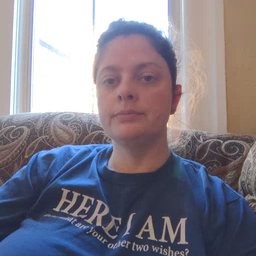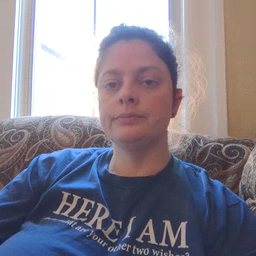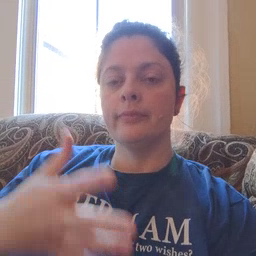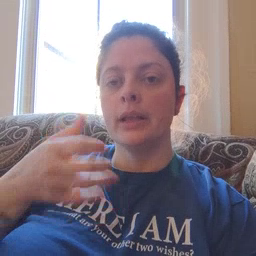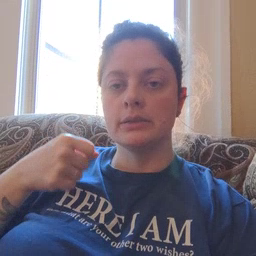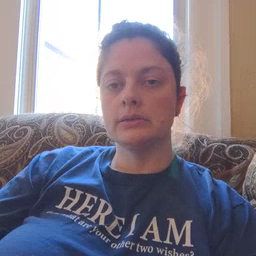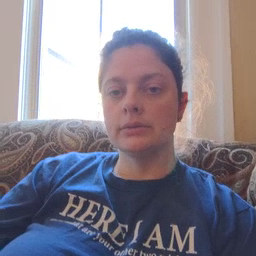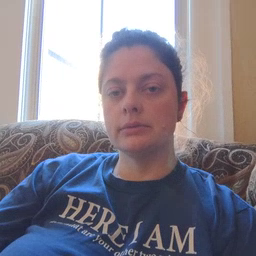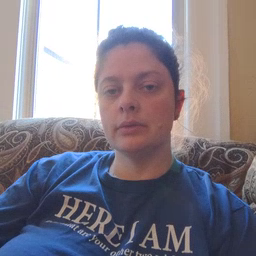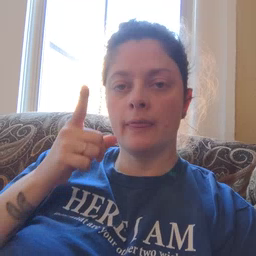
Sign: fast